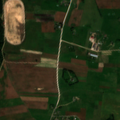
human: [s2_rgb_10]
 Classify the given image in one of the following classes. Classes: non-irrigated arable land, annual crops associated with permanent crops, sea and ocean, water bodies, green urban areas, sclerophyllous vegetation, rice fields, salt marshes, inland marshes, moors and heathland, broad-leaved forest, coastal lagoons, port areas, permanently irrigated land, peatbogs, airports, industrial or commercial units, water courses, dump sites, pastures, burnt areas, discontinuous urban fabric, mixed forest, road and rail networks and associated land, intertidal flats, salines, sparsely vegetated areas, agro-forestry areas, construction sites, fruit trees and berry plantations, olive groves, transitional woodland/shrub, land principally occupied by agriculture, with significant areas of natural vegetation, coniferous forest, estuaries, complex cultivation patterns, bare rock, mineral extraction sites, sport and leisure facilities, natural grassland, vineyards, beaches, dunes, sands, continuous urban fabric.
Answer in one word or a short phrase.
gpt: discontinuous urban fabric, pastures, complex cultivation patterns, mixed forest